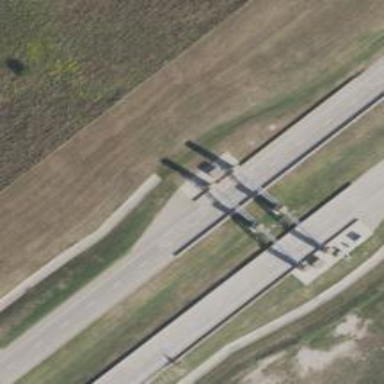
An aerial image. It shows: Toll gantry on the road.